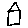
Label: house